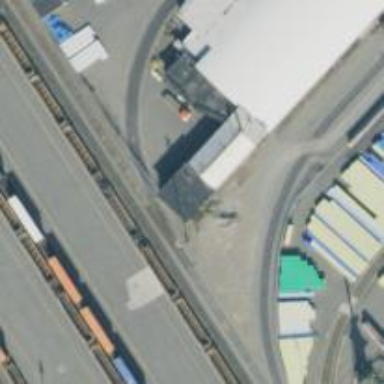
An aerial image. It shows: Rail spur service.